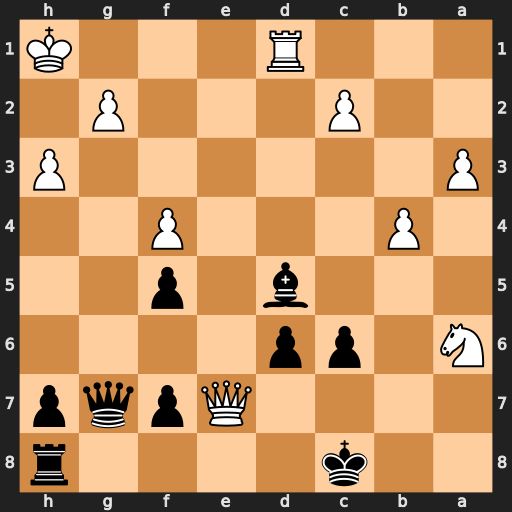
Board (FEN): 2k4r/4Qpqp/N1pp4/3b1p2/1P3P2/P6P/2P3P1/3R3K
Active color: b
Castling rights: -
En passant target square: -
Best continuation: Qxg2#